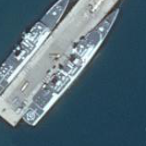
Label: cruiser